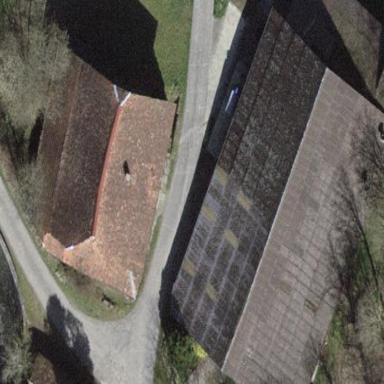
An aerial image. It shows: Farmyard area.